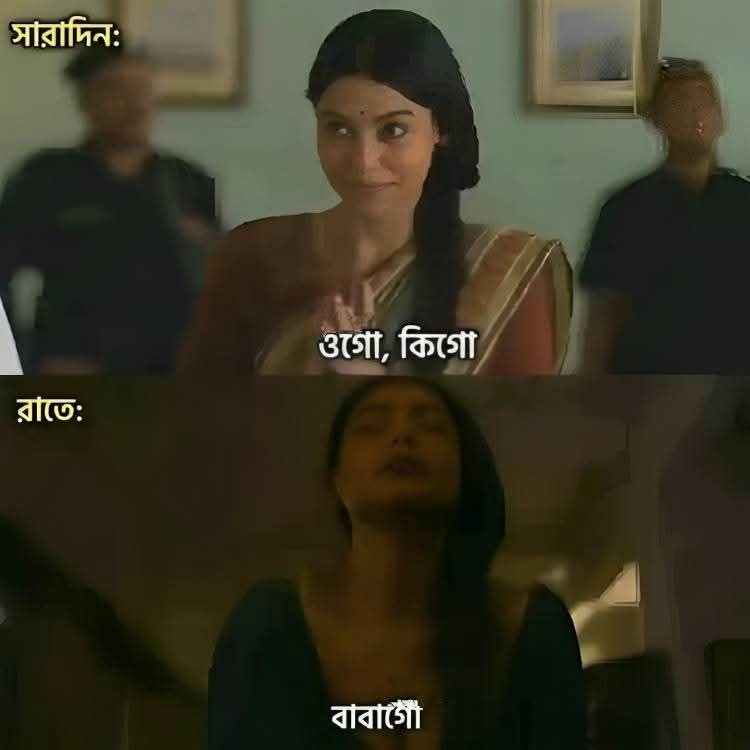
Text: সারাদিন:
ওগো, কিগো
রাতে:
বাবাগো
Label: Non Hate